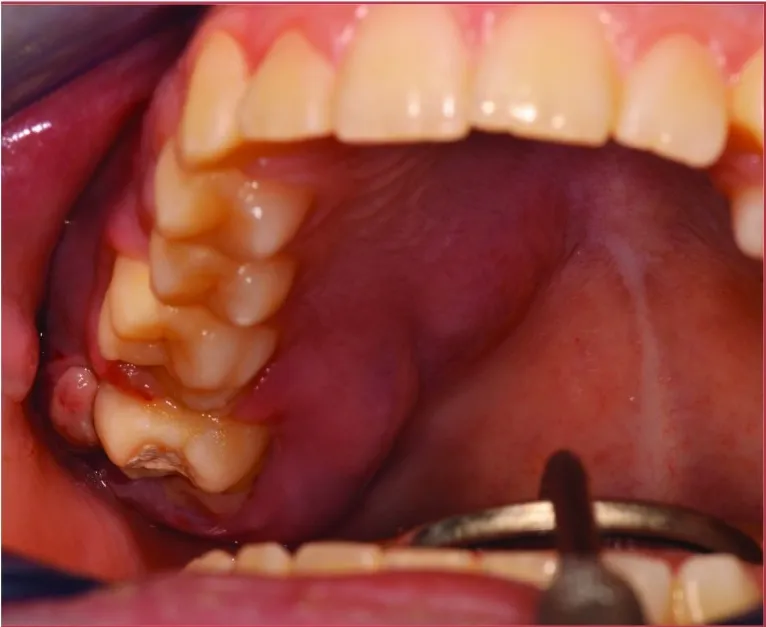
Intra-oral clinical aspect. . Swelling of the right maxillary alveolar ridge, expanded to the right hard palate.
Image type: medical_photograph (other_medical_photograph)